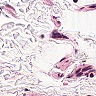
Metastatic tissue present: no